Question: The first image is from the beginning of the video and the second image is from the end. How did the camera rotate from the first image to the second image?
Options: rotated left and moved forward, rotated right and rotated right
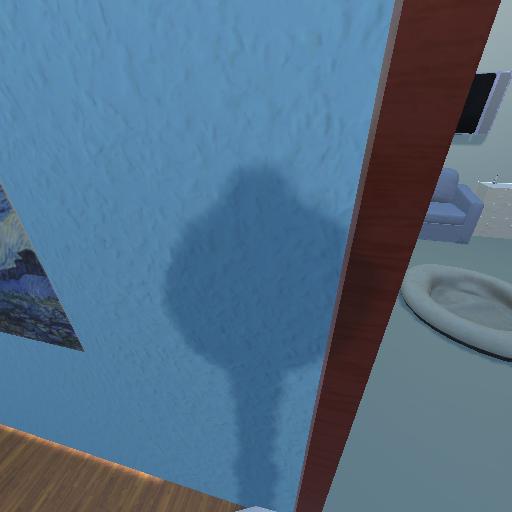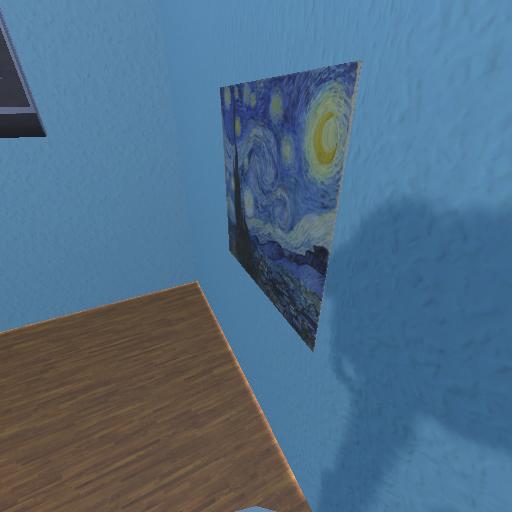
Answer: rotated left and moved forward